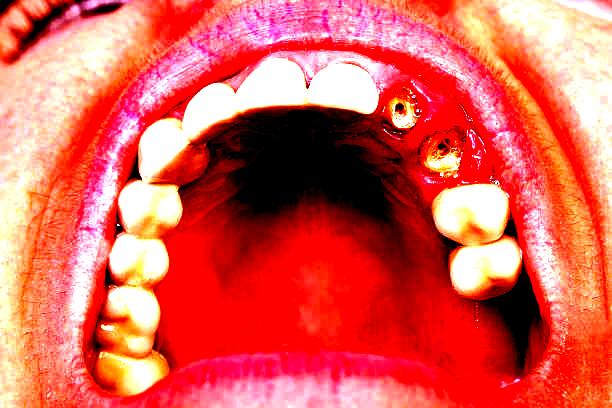
Condition: hypodontia